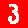
Digit: 3